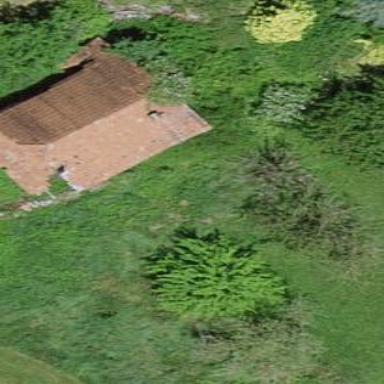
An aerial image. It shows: Barn.